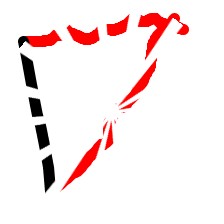
Shape: triangle